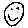
Label: smiley face